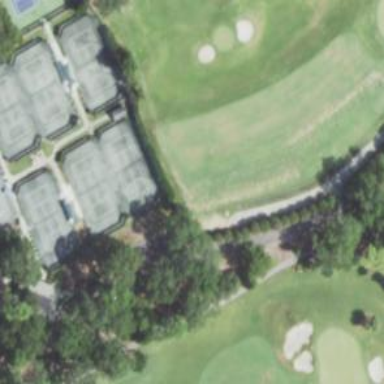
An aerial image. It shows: Grass area designated as golf tee.